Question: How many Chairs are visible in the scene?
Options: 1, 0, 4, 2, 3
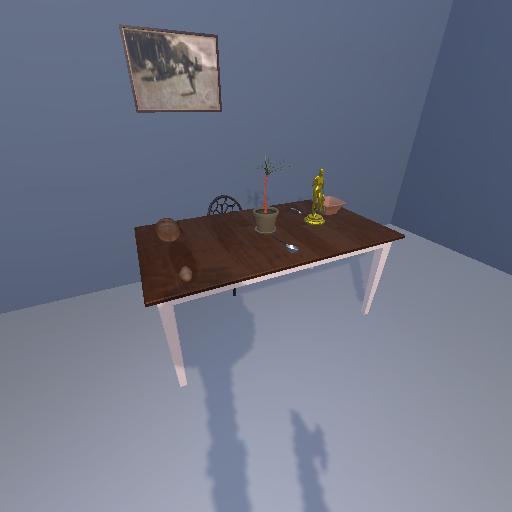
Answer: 1